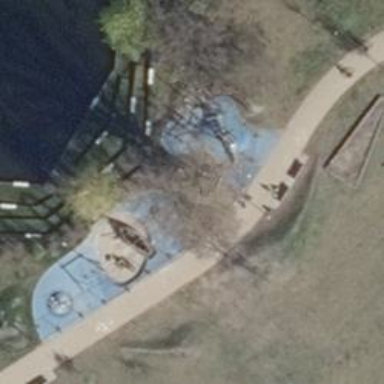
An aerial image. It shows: Black trampoline at the playground.